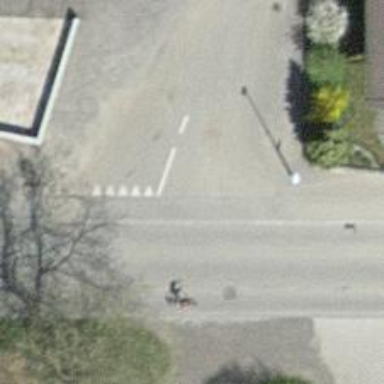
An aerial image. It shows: Road with "give way" sign.